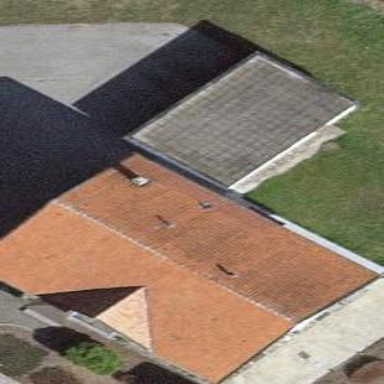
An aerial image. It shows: Garage building.